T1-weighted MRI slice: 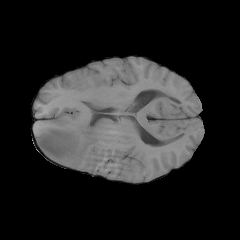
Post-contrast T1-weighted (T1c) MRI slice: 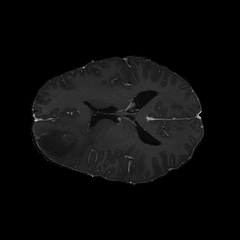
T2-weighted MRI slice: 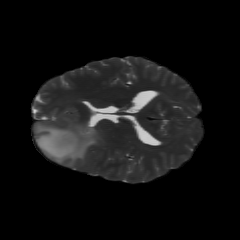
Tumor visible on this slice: yes